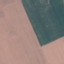
Land use / land cover class: AnnualCrop